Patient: sex M, age 57
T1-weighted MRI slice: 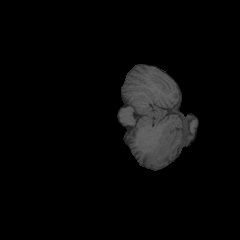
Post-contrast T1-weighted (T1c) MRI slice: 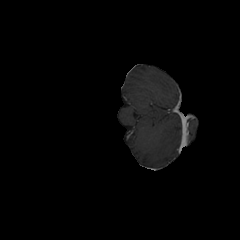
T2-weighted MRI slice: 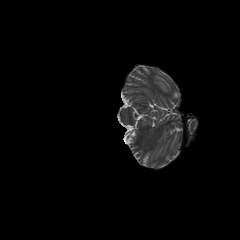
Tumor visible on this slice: no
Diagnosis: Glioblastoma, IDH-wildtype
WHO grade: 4